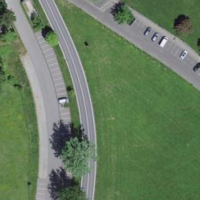
EUNIS habitat code: 52
Species observed at this site:
Geum rivale